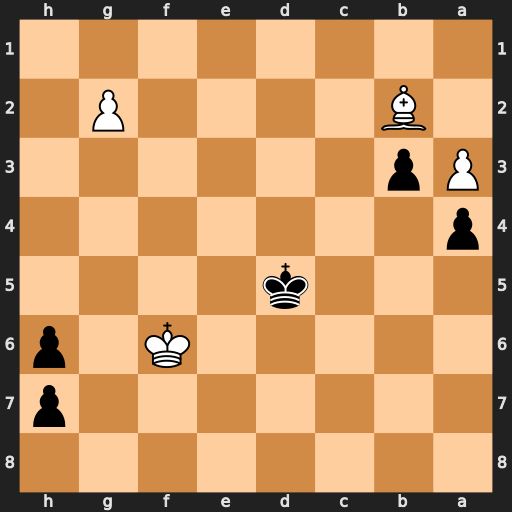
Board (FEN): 8/7p/5K1p/3k4/p7/Pp6/1B4P1/8
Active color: b
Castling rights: -
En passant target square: -
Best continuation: Ke4 Ba1 h5